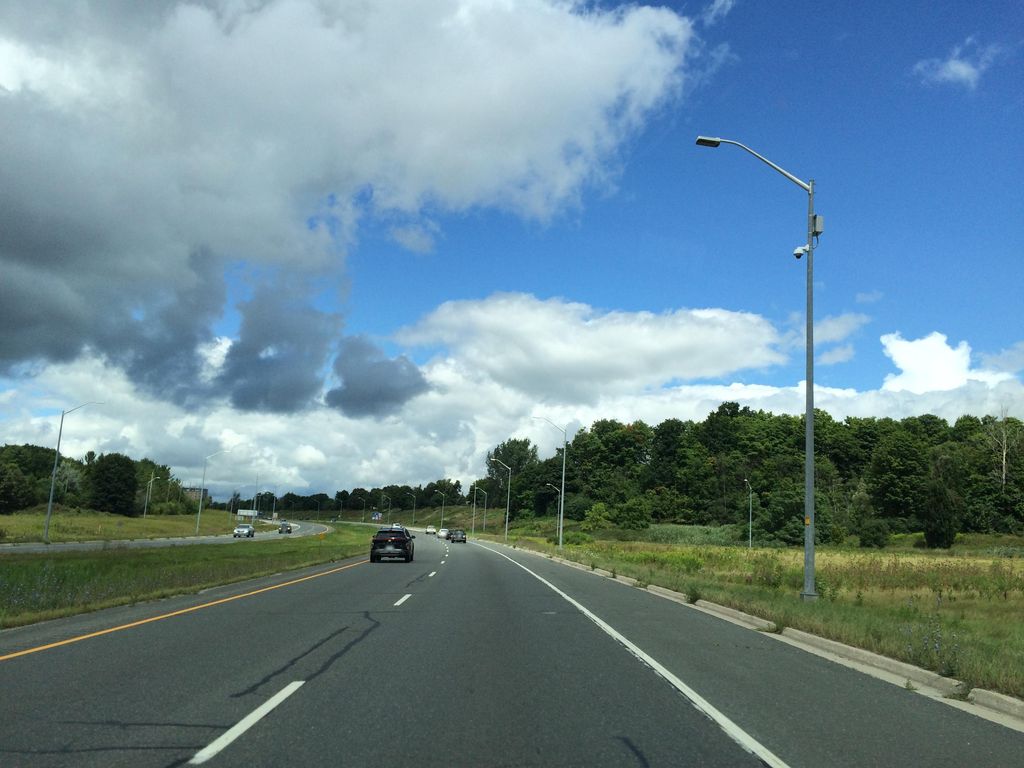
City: kitchener-waterloo